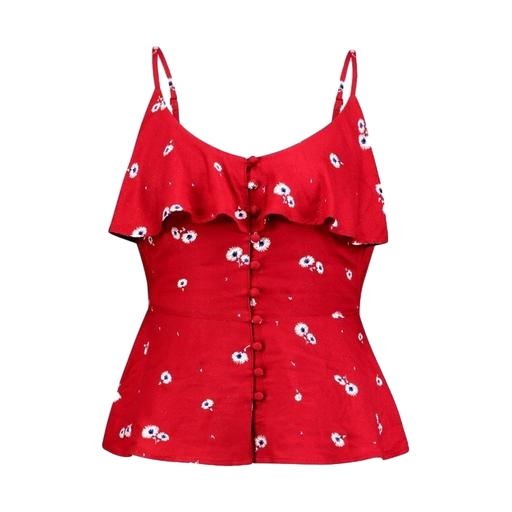
red floral-print top, red jasmine button-back vest, red sensual summer top, white background